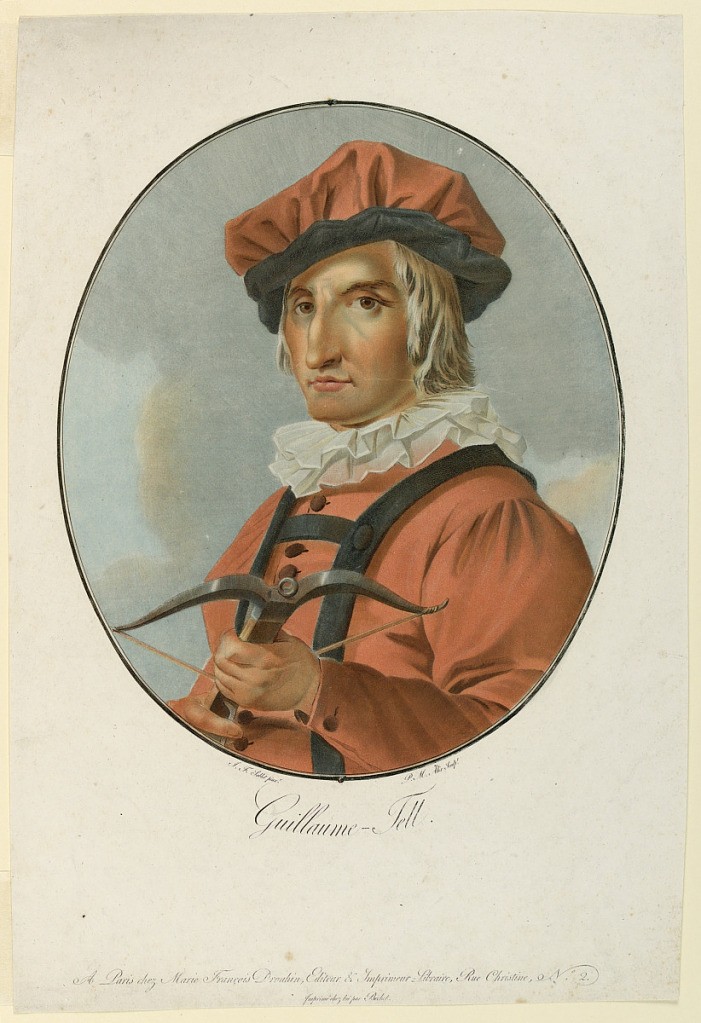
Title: Portrait of Wilhelm Tell
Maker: Pierre-Michel Alix, French, 1762 - 1817
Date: ca. 1800-1815
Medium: Colored engraving, possibly aquatint on paper
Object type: Print
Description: In an oval enframement is the half length portrait of the Swiss legendary figure, Wilhelm Tell (probably around 1400-1450), turned slightly to the left, his cross-bow in his hand.